Interaction volume radius: 5 \u00c5
Interaction volume height: 50 \u00c5
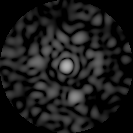
Disorder parameter: 0.8264